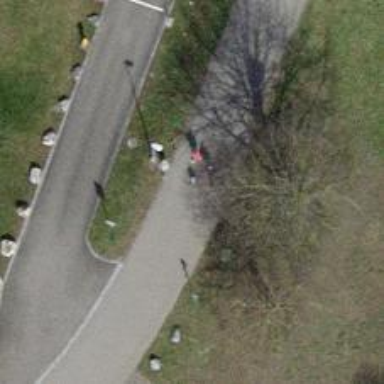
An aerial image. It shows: Bollard barrier.